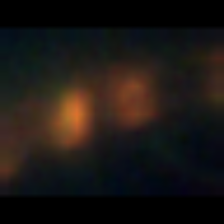
Taxon: Chaetoceros
Group: Diatoms